Question: I'm trying to create a Discord bot using Python and discord.py, but currently I want to create a "clickable button":

This is an example of the Dank Memer bot with buttons. How do I achieve this and add buttons under my messages?
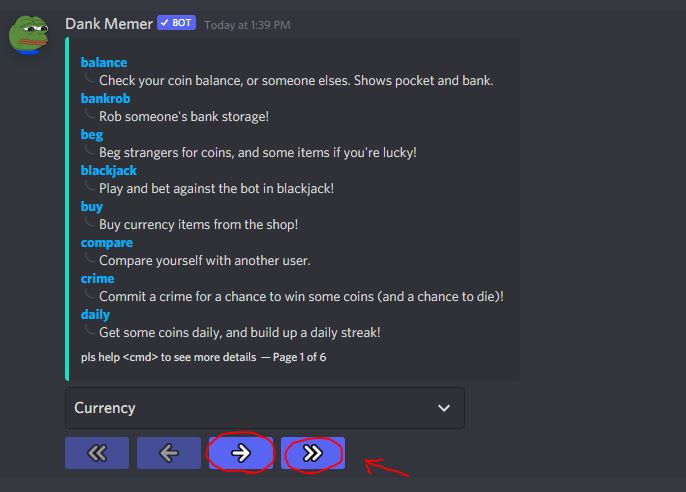
Answer: First of all, these are part of the new <URL> in Discord. For discord.py, this is called a Button Component. This feature isn't available in the PyPi version of discord.py and is only available in the 2.0 rewrite on the master branch.
'''
$ pip install git+https://github.com/Rapptz/discord.py.git@master
'''
But since discord.py is no longer maintained, perhaps look into one of the maintained forks such as nextcord, disnake, etc.
To use create a button on the dpy 2.0:
'''
view = discord.ui.View()
item = discord.ui.Button(style=discord.ButtonStyle.blurple, label="Click Me", url="https://google.com")
view.add_item(item=item)
await ctx.send("This message has a button!", view=view)
'''
Or for more complicated features, you can subclass 'discord.ui.View' instead:
'''
class ViewWithButton(discord.ui.View):
@discord.ui.button(style=discord.ButtonStyle.blurple, label='Click Me')
async def click_me_button(self, button: discord.ui.Button, interaction: discord.Interaction):
print("Button was clicked!")
await ctx.send("This message has a button!", view=ViewWithButton())
'''
Button reference for discord.py can be found here: <URL>.